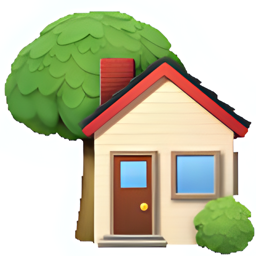
Name: house with garden
Emoji: 🏡
Group: Travel & Places
Sub-group: place-building